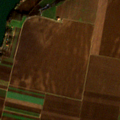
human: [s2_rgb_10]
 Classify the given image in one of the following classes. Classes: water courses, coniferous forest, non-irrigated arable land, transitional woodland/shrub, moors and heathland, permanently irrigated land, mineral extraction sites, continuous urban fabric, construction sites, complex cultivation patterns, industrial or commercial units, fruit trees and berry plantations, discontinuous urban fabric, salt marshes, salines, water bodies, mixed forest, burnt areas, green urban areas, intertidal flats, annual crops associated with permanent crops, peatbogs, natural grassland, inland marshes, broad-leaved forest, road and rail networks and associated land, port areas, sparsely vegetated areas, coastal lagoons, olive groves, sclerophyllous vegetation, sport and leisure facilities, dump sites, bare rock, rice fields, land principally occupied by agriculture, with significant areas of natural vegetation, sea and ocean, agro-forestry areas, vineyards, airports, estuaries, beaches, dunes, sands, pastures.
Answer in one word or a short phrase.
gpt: non-irrigated arable land, land principally occupied by agriculture, with significant areas of natural vegetation, water bodies